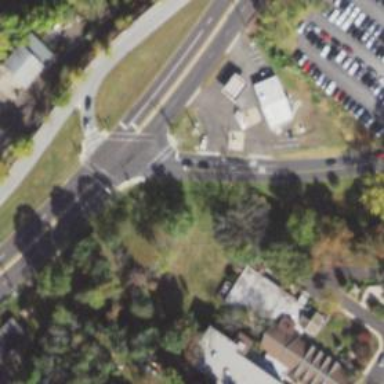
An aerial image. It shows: Marked road crossing.